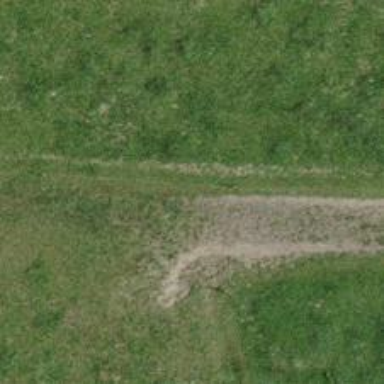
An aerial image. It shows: Dirt path.